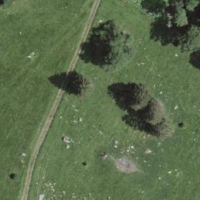
EUNIS habitat code: 24
Species observed at this site:
Cardamine heptaphylla